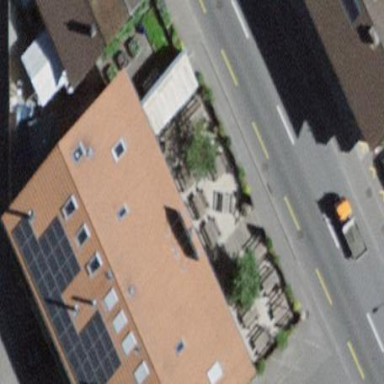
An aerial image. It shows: Restaurant building.